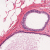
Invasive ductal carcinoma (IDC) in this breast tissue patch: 0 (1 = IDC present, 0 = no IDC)